Question:
I would when you clicked the button in the red fragment
Go back from the red fragment to the yellow fragment
But I don't know how
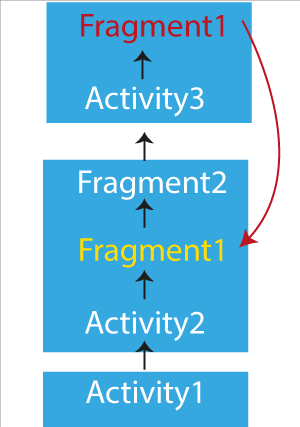
Answer: when you start to activity3, use 'startActivityForResult(intent, TO_ACTIVITY3)' instead.
and when you finish with activity3, call setResult(RESULT_OK) before finish
catch the result with 'onActivityResult' on activity to trigger fragment1, like
'''
if(requestCode==TO_ACTIVITY3 && resultCode==RESULT_OK) {
triggerFragment1()
}
'''